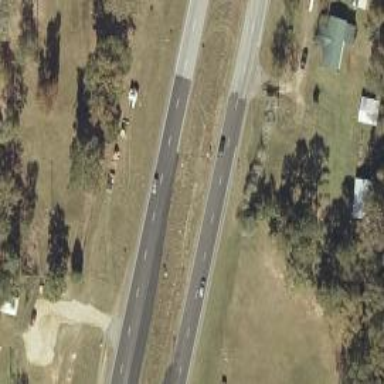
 designated as trunk highway. It is dual carriageway."